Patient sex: M
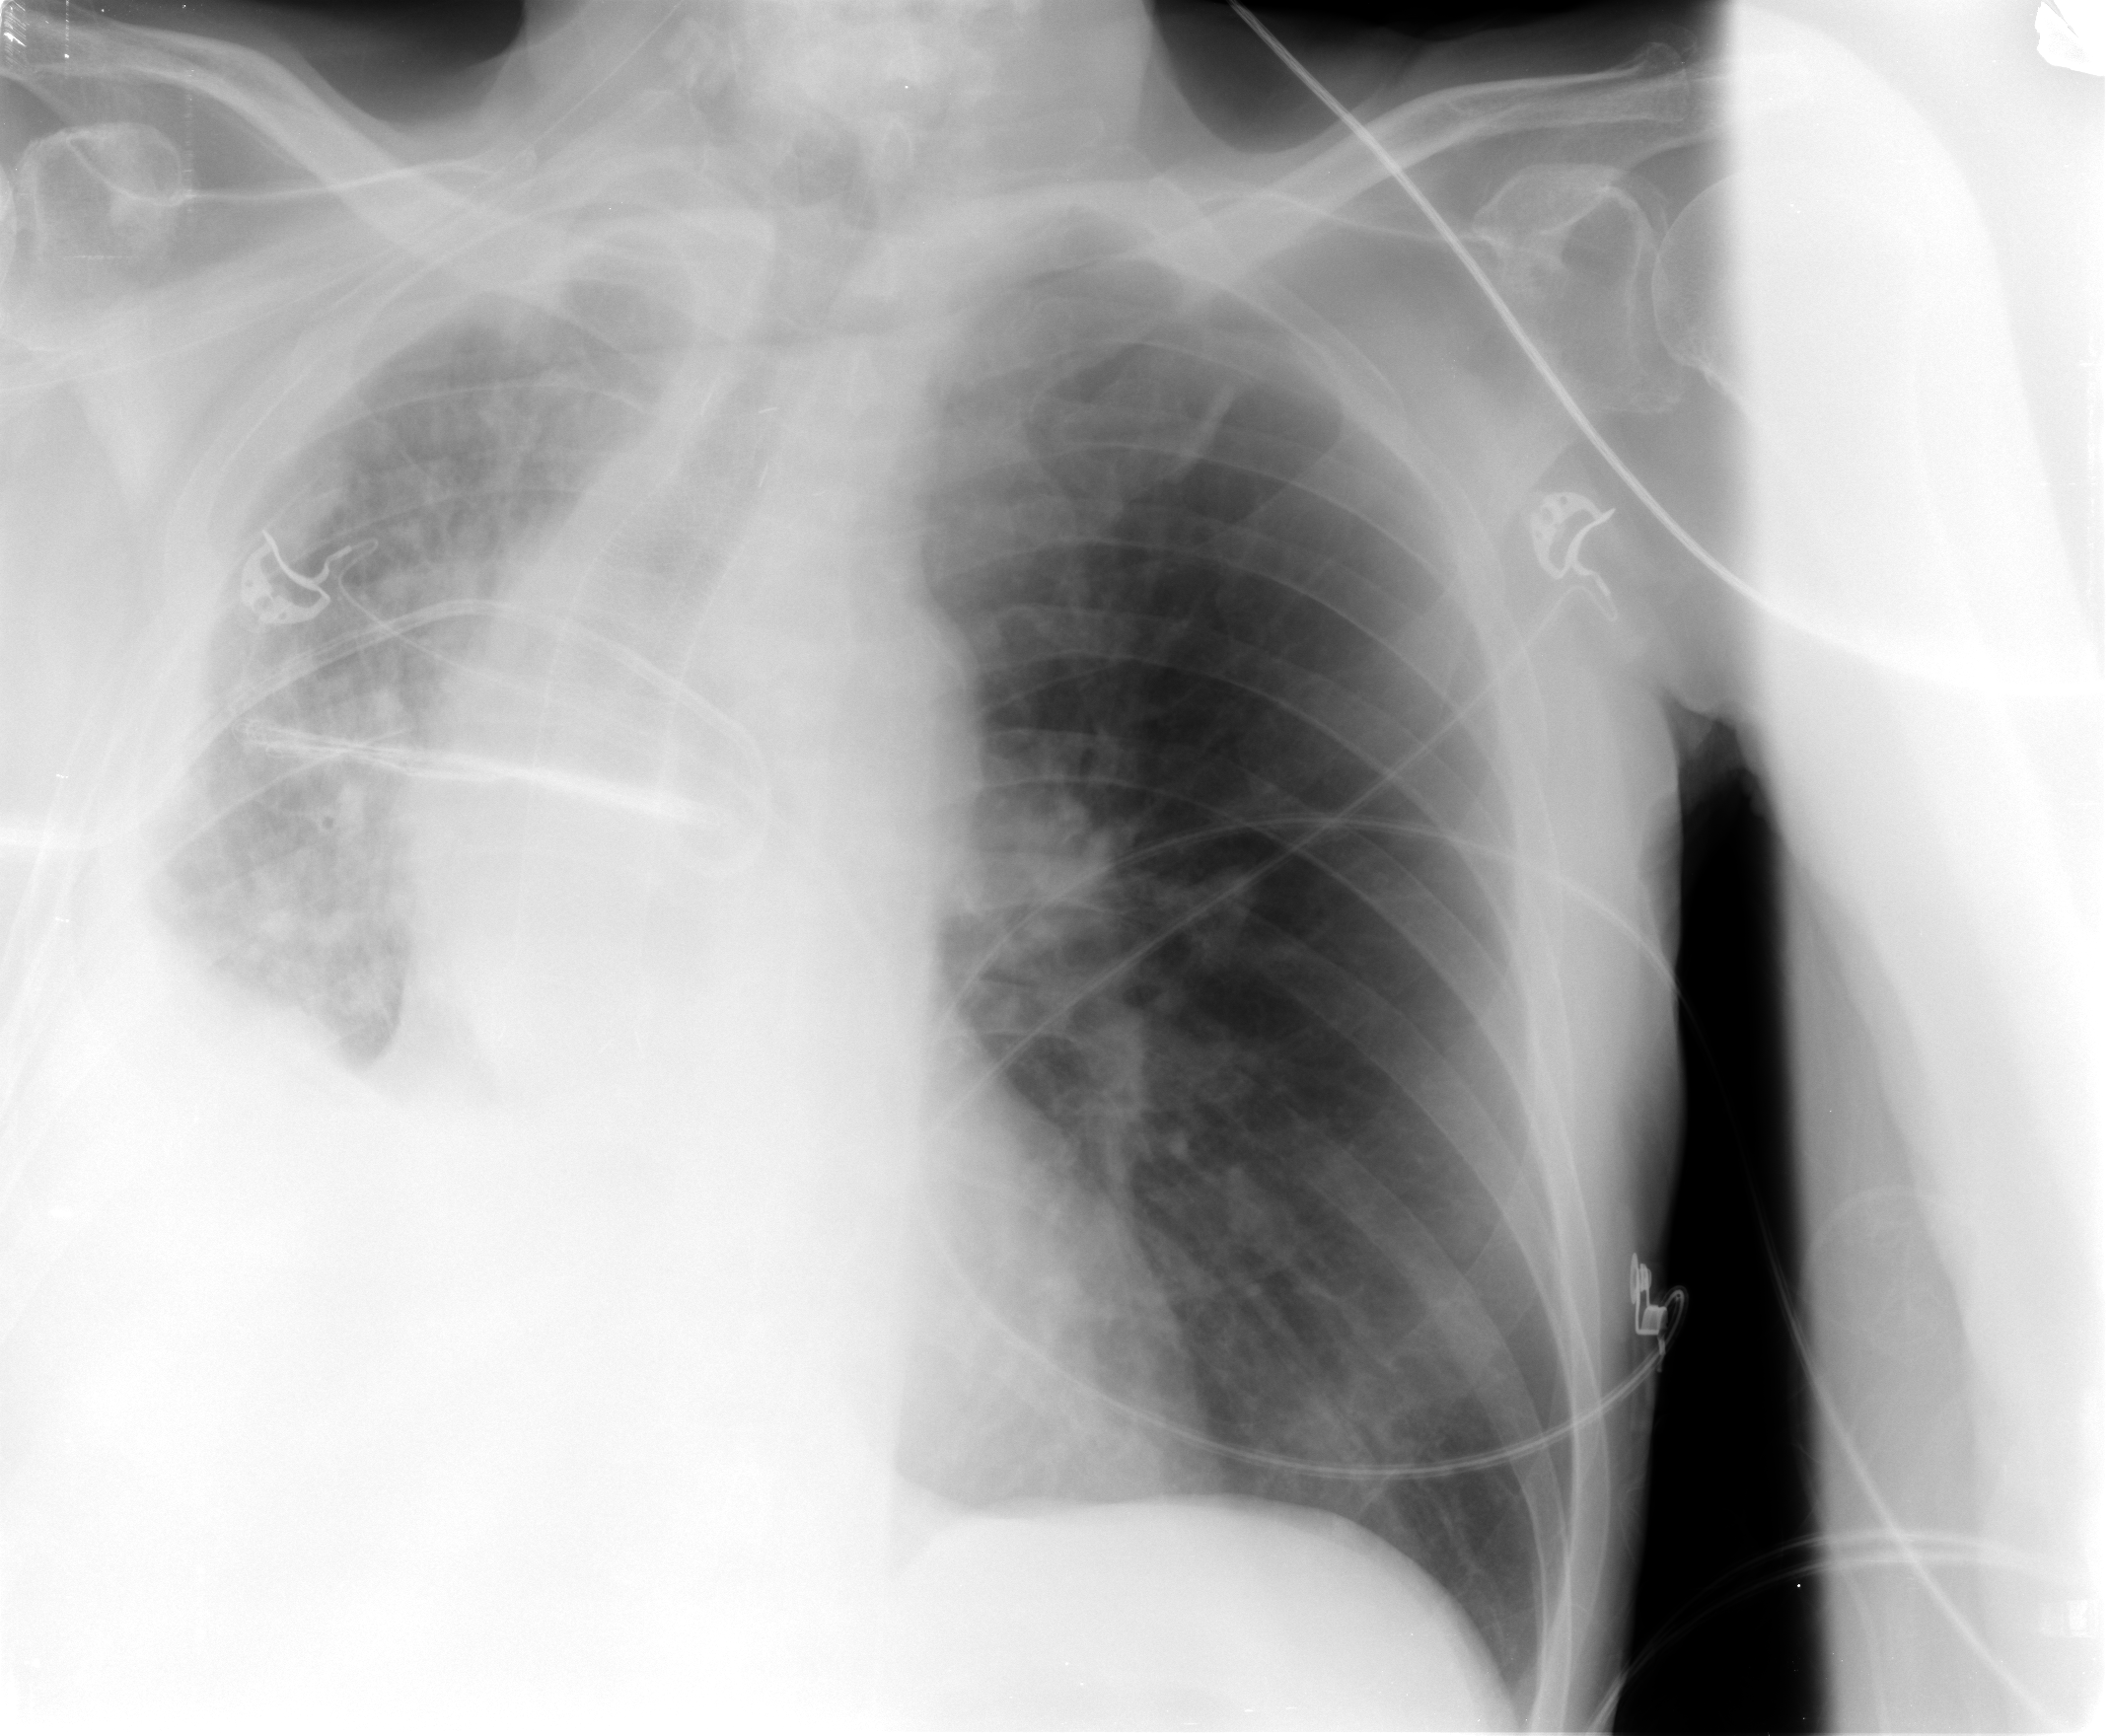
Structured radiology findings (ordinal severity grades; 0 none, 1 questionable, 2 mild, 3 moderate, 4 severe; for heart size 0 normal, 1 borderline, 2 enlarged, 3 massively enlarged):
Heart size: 0
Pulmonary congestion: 0
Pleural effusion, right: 1
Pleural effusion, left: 0
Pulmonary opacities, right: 3
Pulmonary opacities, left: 0
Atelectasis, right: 4
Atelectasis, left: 0